Sex: M
Age: 66
Scanner: Prisma
Primary tumour origin: Ca Bronchi
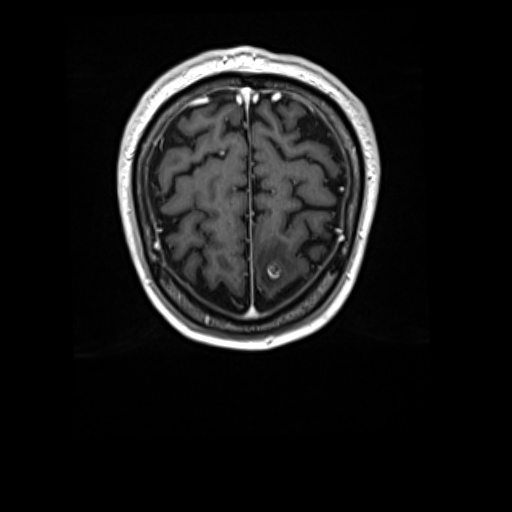
Segmented lesion volume (cc): 0.5783
Number of lesion components: 1